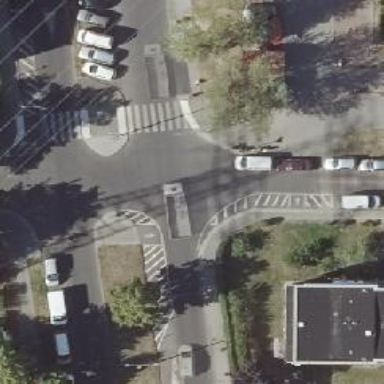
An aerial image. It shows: Unmarked footway crossing with pedestrian island.